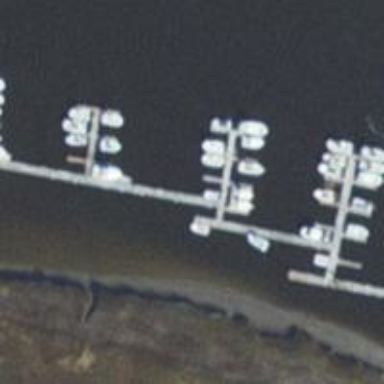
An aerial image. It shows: Pier with mooring facilities.